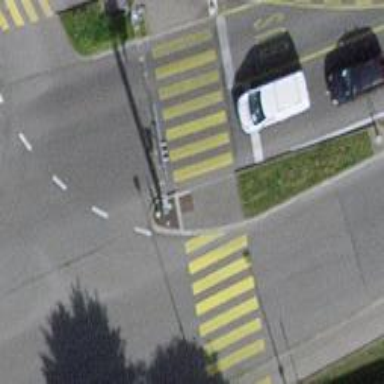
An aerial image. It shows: Crossing with traffic signals and pedestrian island.